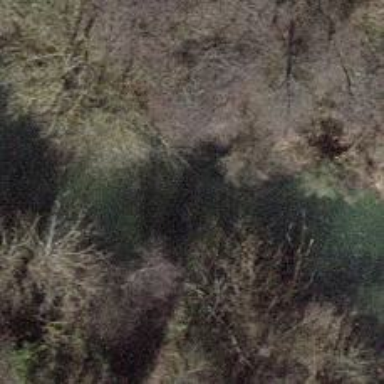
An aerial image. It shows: Beautiful river scene.